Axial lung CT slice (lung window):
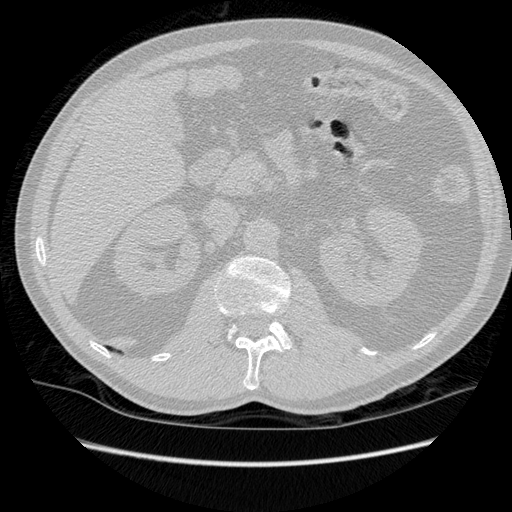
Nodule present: no